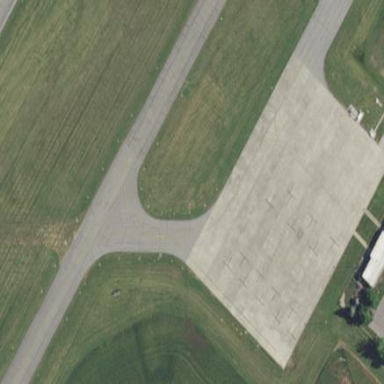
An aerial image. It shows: Apron at the airport.